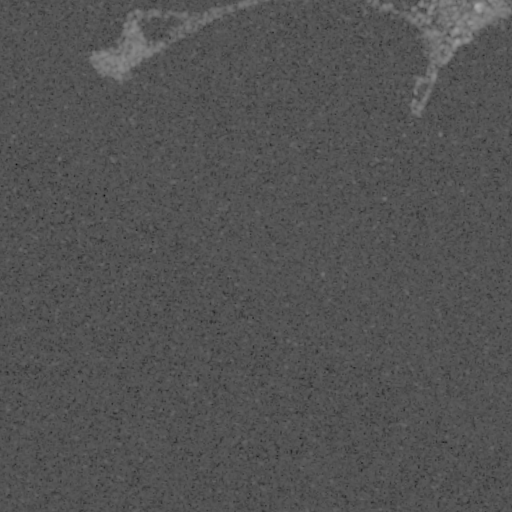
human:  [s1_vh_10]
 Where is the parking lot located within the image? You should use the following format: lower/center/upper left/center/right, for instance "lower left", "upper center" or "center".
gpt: The parking lot is located in the upper right of the image.
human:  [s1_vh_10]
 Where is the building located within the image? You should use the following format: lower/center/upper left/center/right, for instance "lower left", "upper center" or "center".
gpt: The building is located in the upper right of the image.
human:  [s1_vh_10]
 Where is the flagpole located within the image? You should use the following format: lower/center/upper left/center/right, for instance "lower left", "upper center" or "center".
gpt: The flagpole is located in the upper right of the image.
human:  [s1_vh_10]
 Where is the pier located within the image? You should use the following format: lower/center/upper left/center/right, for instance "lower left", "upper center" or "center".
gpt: The pier is located in the upper right of the image.
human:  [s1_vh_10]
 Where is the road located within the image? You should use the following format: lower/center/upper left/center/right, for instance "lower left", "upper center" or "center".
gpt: The road is located in the upper right of the image.
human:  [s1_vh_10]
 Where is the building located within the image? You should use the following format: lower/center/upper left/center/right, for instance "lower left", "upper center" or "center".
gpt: The building is located in the upper right of the image.
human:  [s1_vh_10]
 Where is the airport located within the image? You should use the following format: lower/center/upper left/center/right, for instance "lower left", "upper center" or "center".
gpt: There is no airport in the image.

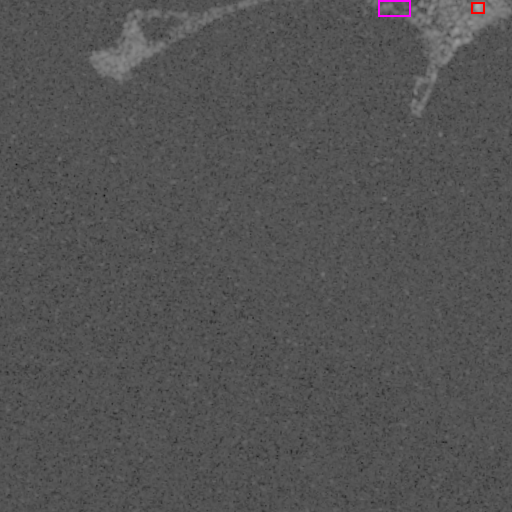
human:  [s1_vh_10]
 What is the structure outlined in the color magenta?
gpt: The structure outlined in magenta is a parking lot.
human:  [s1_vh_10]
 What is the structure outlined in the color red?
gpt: The structure outlined in red is a building.
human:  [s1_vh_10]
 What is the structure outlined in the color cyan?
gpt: There is no cyan outline.